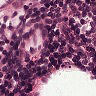
Metastatic tissue present: no